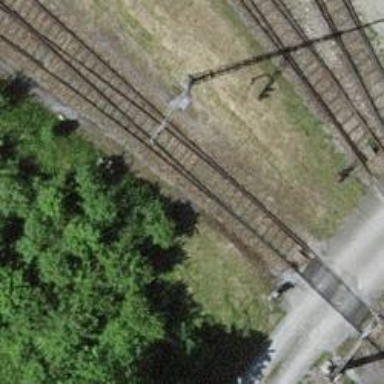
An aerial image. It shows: Railway switch.